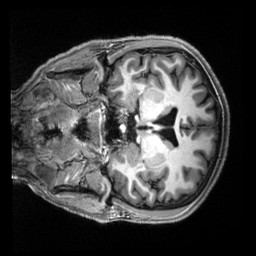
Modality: T1w
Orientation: coronal
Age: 20
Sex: female
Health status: healthy
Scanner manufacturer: siemens
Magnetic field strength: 3 T
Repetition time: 2.5 s
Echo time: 0.00222 s